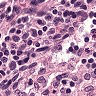
Metastatic tissue present: no